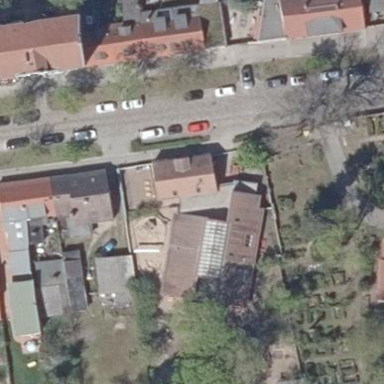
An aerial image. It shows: Kindergarten building.